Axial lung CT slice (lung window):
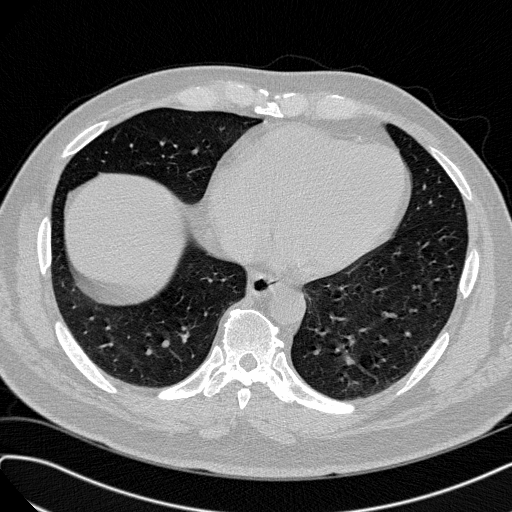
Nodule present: no